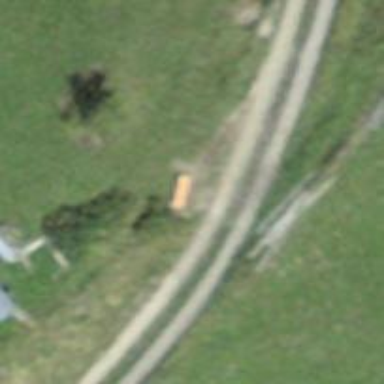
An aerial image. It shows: Bench for seating.